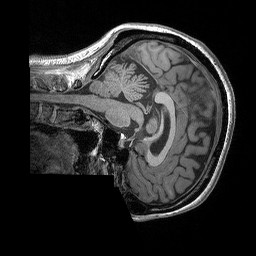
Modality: T1w
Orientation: sagittal
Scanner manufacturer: siemens
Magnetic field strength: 3 T
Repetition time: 2.3 s
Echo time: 0.00298 s